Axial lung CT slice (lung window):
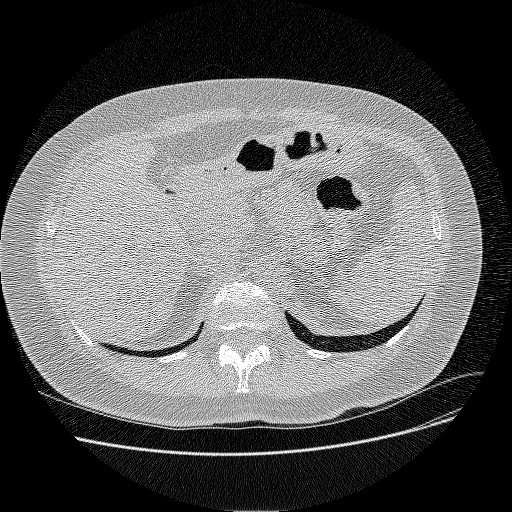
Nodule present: no